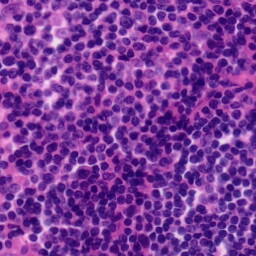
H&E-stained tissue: Tonsil